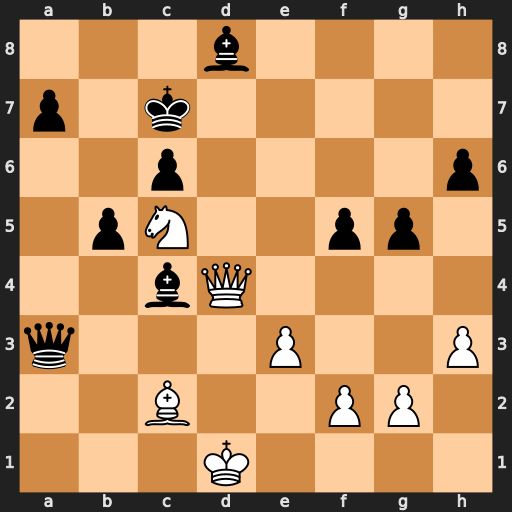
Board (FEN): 3b4/p1k5/2p4p/1pN2pp1/2bQ4/q3P2P/2B2PP1/3K4
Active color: w
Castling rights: -
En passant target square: -
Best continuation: Qd7+ Kb6 Qxd8+